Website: ulta-beauty
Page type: delivery-shipping
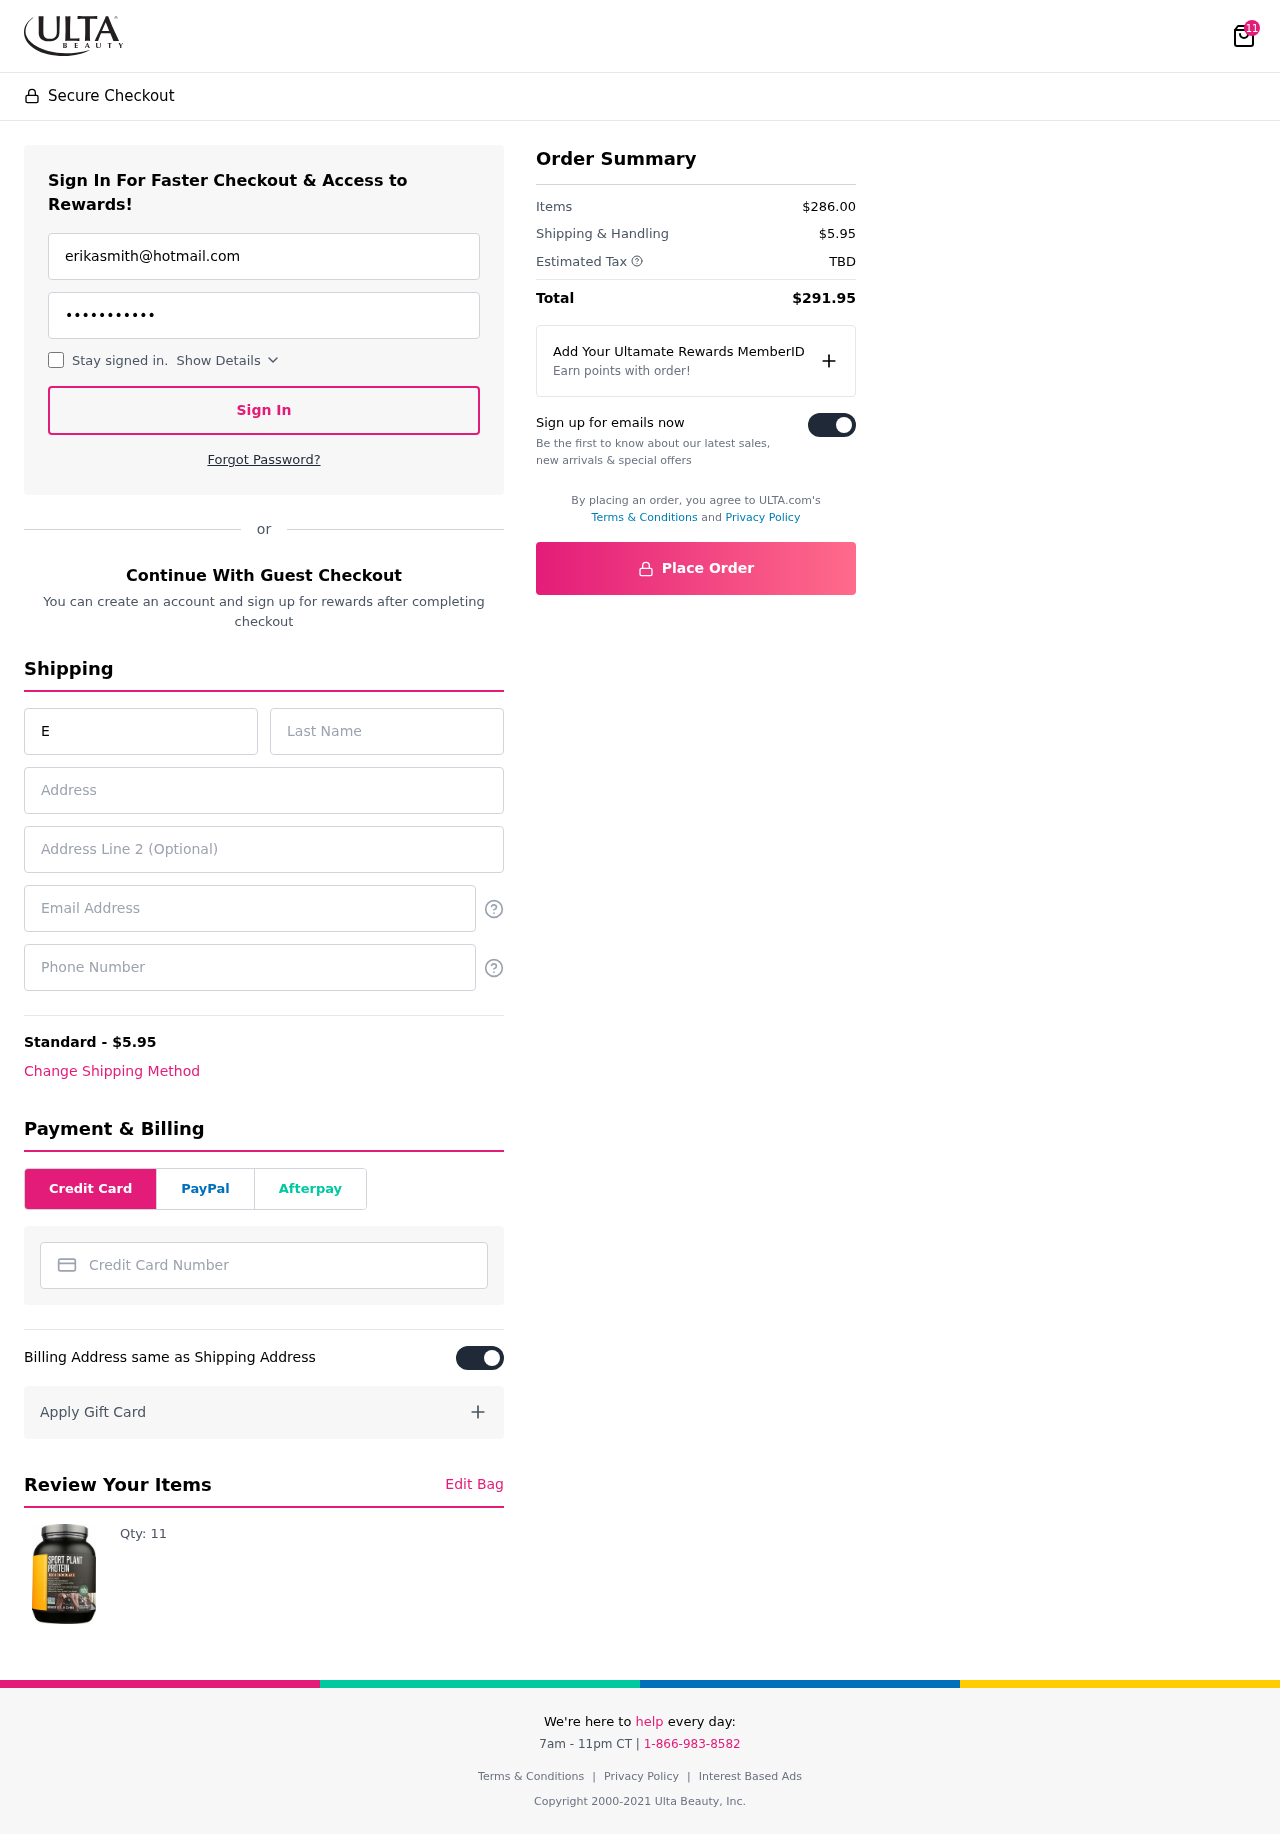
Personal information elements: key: PII_CARD_NUMBER
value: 3729 4201 6500 632
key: PII_EMAIL
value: erikasmith@hotmail.com
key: PII_EMAIL2
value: erikasmith@hotmail.com
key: PII_FIRSTNAME
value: Erika
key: PII_LASTNAME
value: Smith
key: PII_PHONE
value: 7495827283
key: PII_STREET
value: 935 Bauer Squares
Product elements: key: PRODUCT1_QUANTITY
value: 11
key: PRODUCT1
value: Qty: 11
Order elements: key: ORDER_NUM_ITEMS
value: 11
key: ORDER_SHIPPING_COST
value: $5.95
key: ORDER_SUBTOTAL
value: $286.00
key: ORDER_TAX
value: TBD
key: ORDER_TOTAL
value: $291.95